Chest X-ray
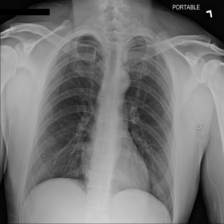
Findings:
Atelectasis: negative
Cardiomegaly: negative
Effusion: negative
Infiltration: negative
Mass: negative
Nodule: negative
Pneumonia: negative
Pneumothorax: negative
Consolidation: negative
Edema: negative
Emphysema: negative
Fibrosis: negative
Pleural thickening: negative
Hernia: negative